Question: How can allow this page to run on IIS server...
It does not work on localhost..... it works when I open it directly... It gives the error "it is not allowed...!
<URL> ""
the Erorr:
'''
<html>
<head>
<script src="jquery.js" type="text/javascript" language="javascript"></script>
<script src="jquery.xml2json.js" type="text/javascript" language="javascript"></script>
<script>
function sayHello(msg)
{
alert(msg);
}
function dcSetRate(obj,value){
document.getElementById(obj).value = value.toFixed(4);
}
function dcSet(obj,value){
document.getElementById(obj).value = value;
}
(function(usedUrl) {
//All currencies quoted against the euro
var fetchService = function() {
/*USD/RUB
EUR/RUB
USD/EUR
USD/TL*/
$.get('http://www.ecb.europa.eu/stats/eurofxref/eurofxref-daily.xml', function(xml) {
var jsonObj = $.xml2json(xml);
//alert(jsonObj.Cube.Cube.Cube[0]["currency"] + 2);
var usd=jsonObj.Cube.Cube.Cube[0]["rate"];
var rub=jsonObj.Cube.Cube.Cube[16]["rate"];
var eur= 1 //jsonObj.Cube.Cube.Cube[1]["rate"];
var ytl=jsonObj.Cube.Cube.Cube[17]["rate"];
var usd_rub= rub/usd;
var eur_rub =rub/eur;
var usd_eur = eur/usd;
var usd_ytl= ytl/usd;
dcSetRate("USD_RUB",usd_rub);
dcSetRate("EUR_RUB",eur_rub);
dcSetRate("USD_EUR",usd_eur);
dcSetRate("USD_YTL",usd_ytl);
});
getMicex();
// assuming your elements are
document.getElementById("text1").value = getDt();
// if not you could also set the background (or backgroundImage) css property
// document.getElementById(elements.shift()).style.background = "url(" + images.shift() + ")";
///sayHello(usedUrl);
setTimeout(fetchService, 10500);
}
window.onload = fetchService;
}(['URL URL']))
function getMicex(){
$.get('http://www.micex.com/issrpc/marketdata/stock/index/daily/short/result.xml', function(xml) {
var jsonObj = $.xml2json(xml);
var indexValue = jsonObj.row["CURRENTVALUE"];
dcSet("Micex",indexValue);
});
}
function getDt(){
var currentTime = new Date()
var hours = currentTime.getHours()
var minutes = currentTime.getMinutes()
var seconds = currentTime.getSeconds()
if (minutes < 10){
minutes = "0" + minutes
}
var ama;
if(hours > 11){
ama ="PM";
} else {
ama ="AM";
}
return hours + ":" + minutes + " : " + seconds + " " + ama;
}
</script>
</head>
<body>
<input type="text" name="fname" id="text1"/><br/>
USD_RUB<input type="text" name="fname" id="USD_RUB"/><br/>
EUR_RUB <input type="text" name="fname" id="EUR_RUB"/><br/>
USD_EUR <input type="text" name="fname" id="USD_EUR"/><br/>
USD_YTL <input type="text" name="fname" id="USD_YTL"/><br/>
Micex<input type="text" name="fname" id="Micex"/><br/>
</body>
</html onLoad="sayHello()">
'''
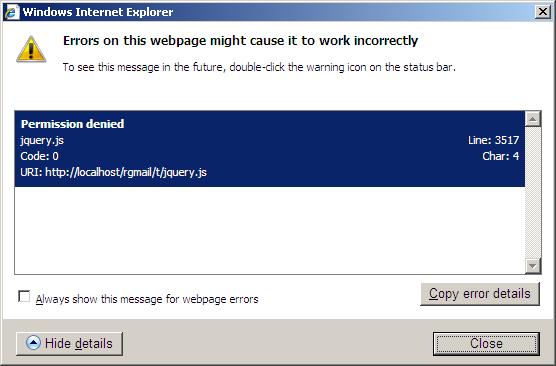
Answer: It's hard to tell what the error could be from the code you've given and without more details, such as the precise error message.
However, looking at your code, the most likely cause is that you are attempting a cross-site AJAX request. For security reasons, AJAX requests are allowed only to the same server that served the webpage. I.e. a script running on a webpage from example.com could only make AJAX requests to other pages at example.com. Requests to example1.com or example.net, for instance, would be forbidden.
You can read more about this here: <URL>